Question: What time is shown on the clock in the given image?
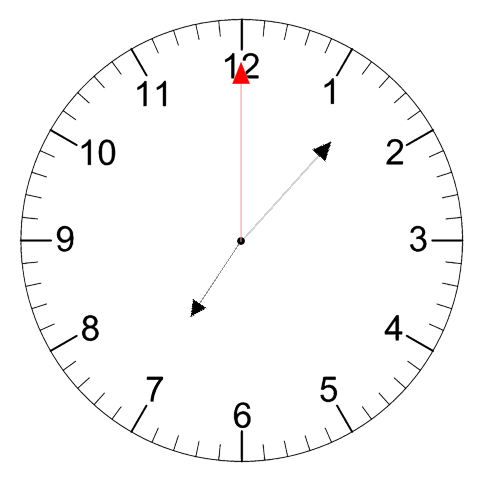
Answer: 07:07:00